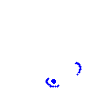
Particle: kaon